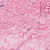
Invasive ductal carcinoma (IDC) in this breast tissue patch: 0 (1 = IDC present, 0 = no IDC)